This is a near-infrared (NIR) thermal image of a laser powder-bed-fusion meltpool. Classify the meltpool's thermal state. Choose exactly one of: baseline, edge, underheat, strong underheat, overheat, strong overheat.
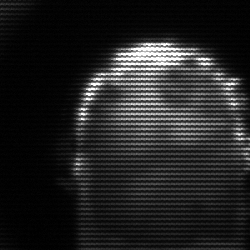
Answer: baseline